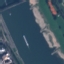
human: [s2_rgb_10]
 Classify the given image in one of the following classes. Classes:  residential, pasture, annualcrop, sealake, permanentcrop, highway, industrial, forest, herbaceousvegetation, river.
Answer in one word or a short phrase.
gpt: River